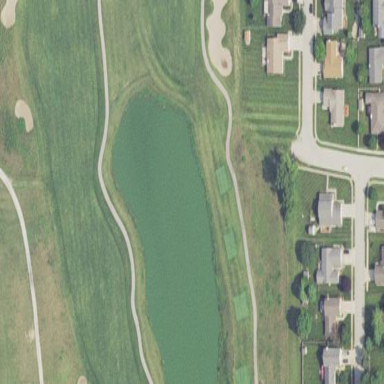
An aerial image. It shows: Water hazard on golf course. The hazard is natural water feature.